Question: The new Google I/O app is using images with transparent overlay with some text on each of them.I am trying to create something similar but not able to understand How did they do it?They have not publish the source code on github yet.
Image :
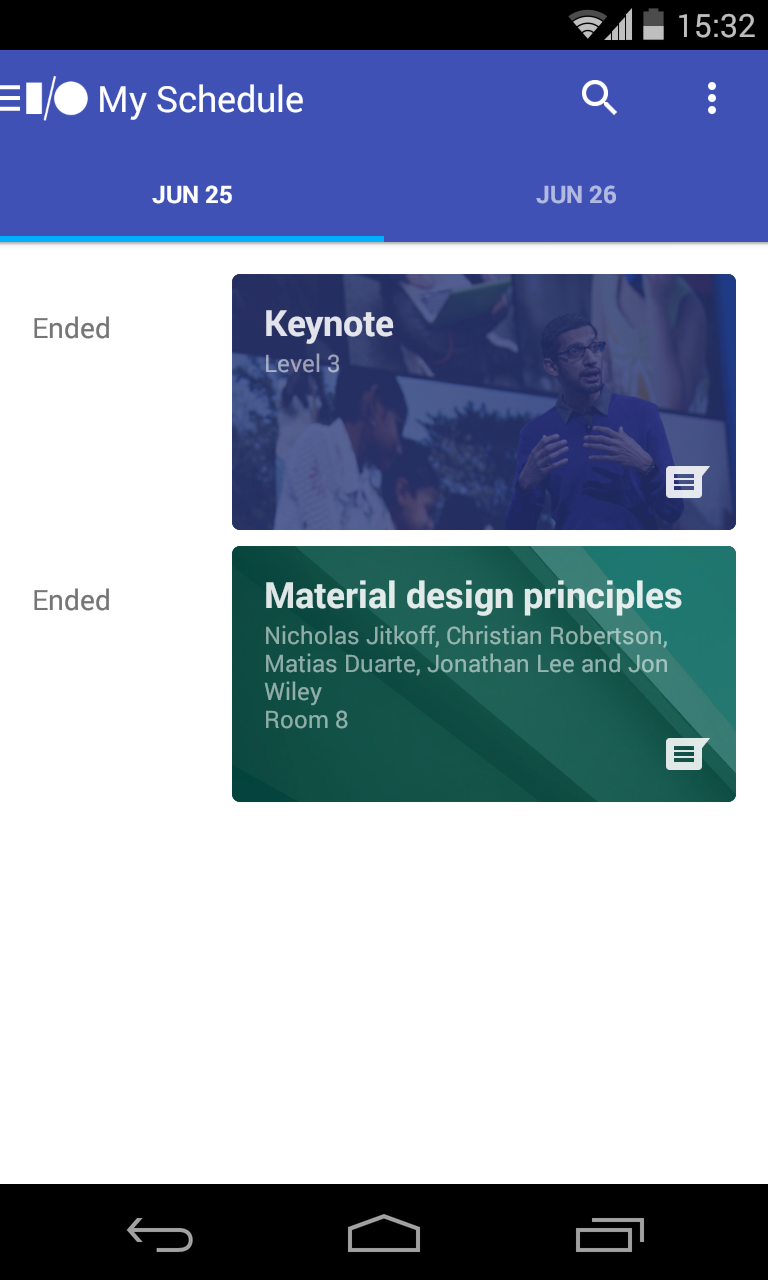
Answer: Try something like this. You can achieve it by setting alpha(0 to 1) for the drawable and using relative layout:
'''
<RelativeLayout xmlns:android="http://schemas.android.com/apk/res/android"
android:layout_width="fill_parent"
android:layout_height="fill_parent"
android:background="@android:color/darker_gray" >
<ImageView
android:id="@+id/imageView1"
android:layout_width="wrap_content"
android:layout_height="wrap_content"
android:layout_alignParentRight="true"
android:layout_alignParentTop="true"
android:alpha="0.5"
android:src="@drawable/card_back"
android:tint="#00A7C0DC" />
<TextView
android:id="@+id/textView1"
android:layout_width="wrap_content"
android:layout_height="wrap_content"
android:layout_alignLeft="@+id/imageView1"
android:layout_alignParentTop="true"
android:layout_marginLeft="30dp"
android:layout_marginTop="27dp"
android:text="Back Face"
android:textAppearance="?android:attr/textAppearanceLarge"
android:textColor="@color/white"
android:textSize="25sp"
android:textStyle="bold" />
<ImageView
android:id="@+id/imageView2"
android:layout_width="wrap_content"
android:layout_height="wrap_content"
android:layout_alignParentBottom="true"
android:layout_alignParentLeft="true"
android:layout_marginBottom="15dp"
android:layout_marginLeft="18dp"
android:src="@drawable/card_back" />
</RelativeLayout>
'''
Heres a snapshot. Its not as great as yours but looks ok.
the second image is just for comparision.